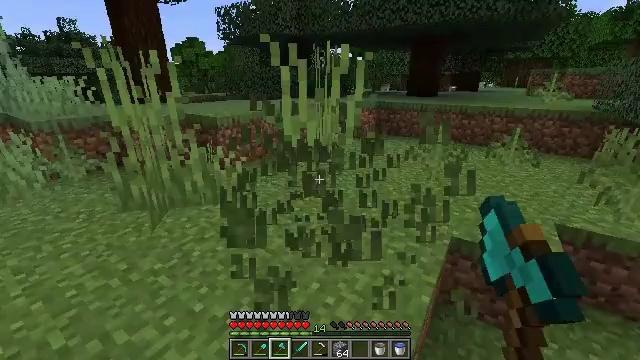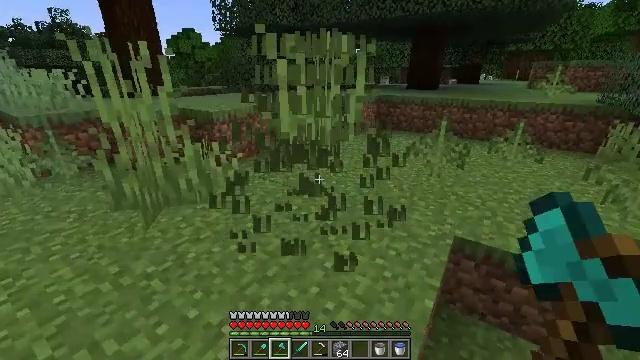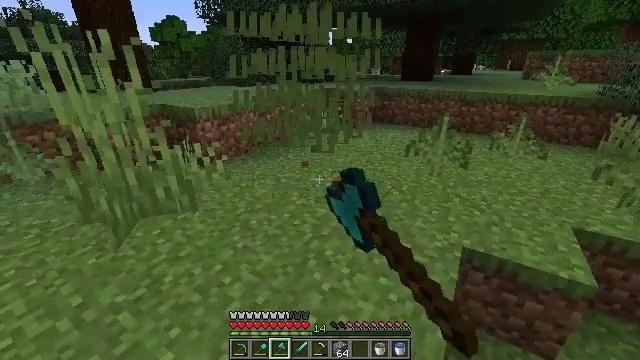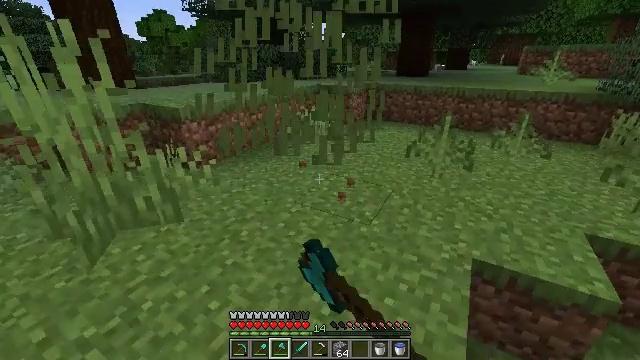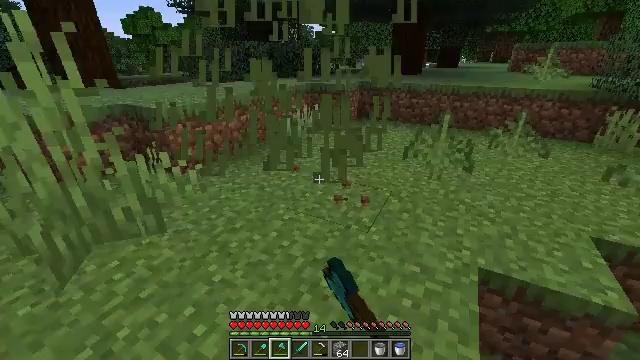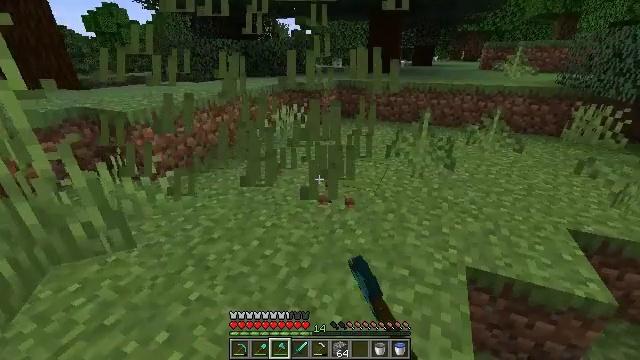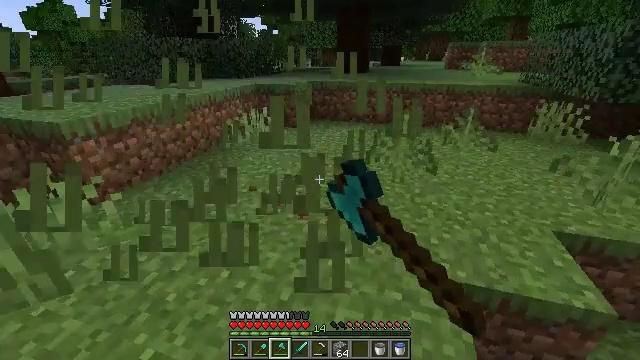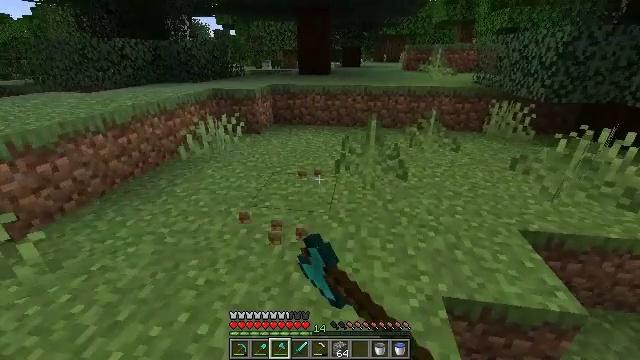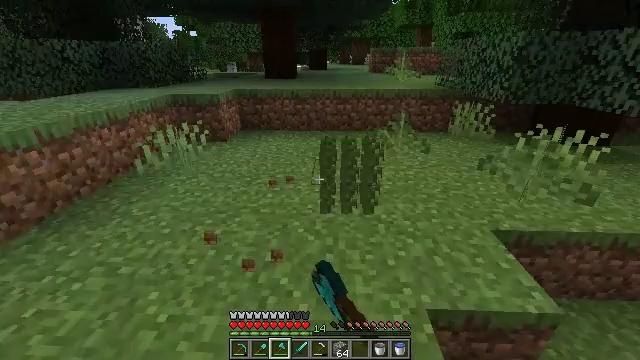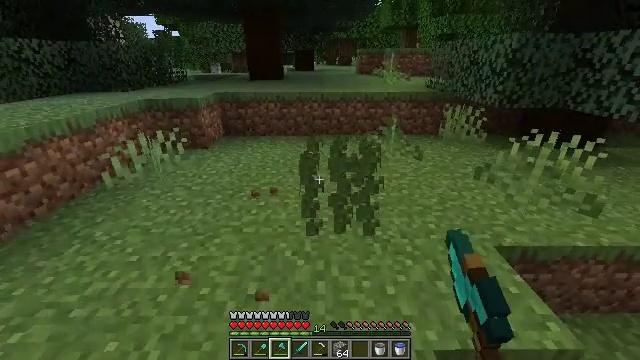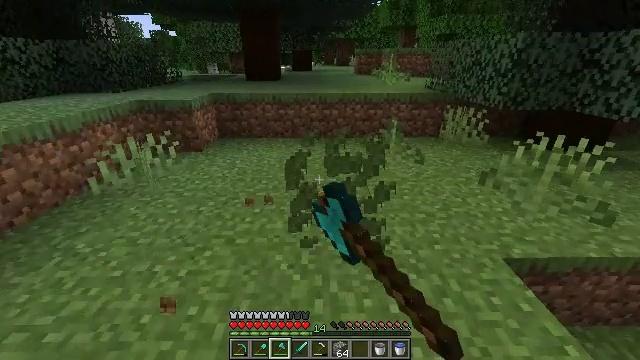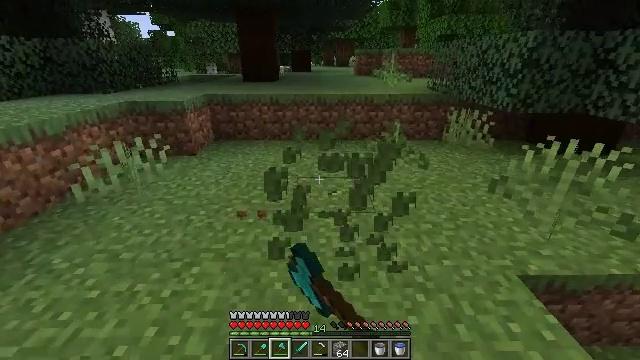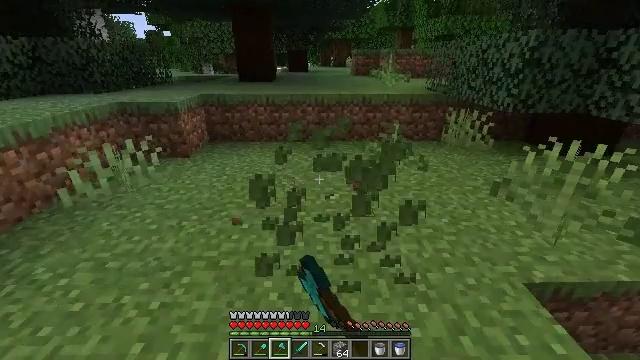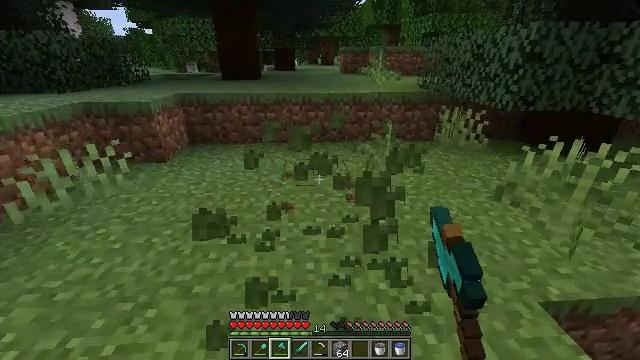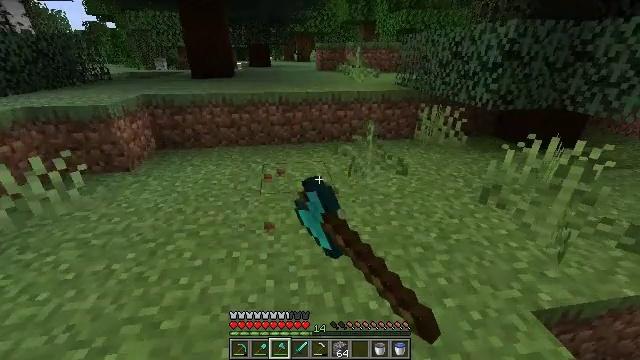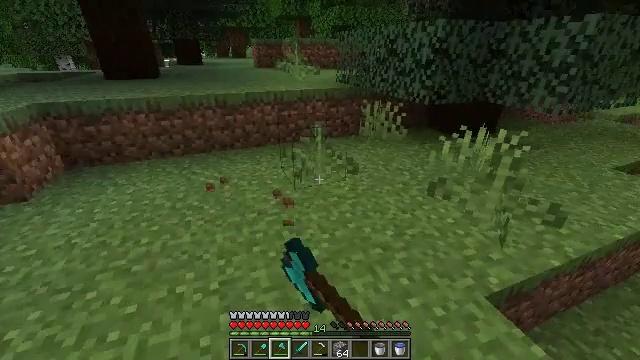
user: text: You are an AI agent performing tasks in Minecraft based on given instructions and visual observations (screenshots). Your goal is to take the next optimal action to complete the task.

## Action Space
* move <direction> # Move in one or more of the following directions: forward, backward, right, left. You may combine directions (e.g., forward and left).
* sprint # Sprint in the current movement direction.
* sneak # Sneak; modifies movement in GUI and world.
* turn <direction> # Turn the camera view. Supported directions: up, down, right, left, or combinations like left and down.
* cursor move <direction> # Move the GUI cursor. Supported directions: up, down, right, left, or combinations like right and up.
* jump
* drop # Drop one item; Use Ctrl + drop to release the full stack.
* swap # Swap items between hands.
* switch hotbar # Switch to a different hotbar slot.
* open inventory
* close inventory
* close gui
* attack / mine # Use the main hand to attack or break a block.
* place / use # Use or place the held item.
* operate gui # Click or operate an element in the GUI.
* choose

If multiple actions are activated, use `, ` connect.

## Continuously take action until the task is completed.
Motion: motion action
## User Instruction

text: Harvest some fern.
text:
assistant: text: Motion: move forward, turn down, attack / mine
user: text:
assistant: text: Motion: move forward, turn right and down, attack / mine
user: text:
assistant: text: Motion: move forward, turn right, attack / mine
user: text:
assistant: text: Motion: move forward, turn right, attack / mine
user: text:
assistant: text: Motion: move forward, turn right, attack / mine
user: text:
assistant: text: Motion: move forward, turn right, attack / mine
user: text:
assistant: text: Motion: move forward, turn right, attack / mine
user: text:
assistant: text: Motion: move forward, turn right, attack / mine
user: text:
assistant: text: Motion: move forward, turn right, attack / mine
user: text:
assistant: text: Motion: move forward, attack / mine
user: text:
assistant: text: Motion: move forward, attack / mine
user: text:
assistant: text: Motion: move forward, attack / mine
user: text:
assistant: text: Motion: move forward, turn right, attack / mine
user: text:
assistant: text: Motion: move forward, turn right, attack / mine
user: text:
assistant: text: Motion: move forward, turn right, attack / mine
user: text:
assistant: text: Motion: move forward, turn right, attack / mine
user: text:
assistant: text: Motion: move forward and move right, turn right, attack / mine
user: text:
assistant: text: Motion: move forward and move right, turn right, attack / mine
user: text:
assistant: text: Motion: move forward and move right, turn right, attack / mine
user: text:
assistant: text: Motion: move forward and move right, attack / mine
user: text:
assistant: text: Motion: move forward, attack / mine
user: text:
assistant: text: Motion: attack / mine